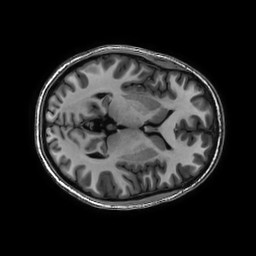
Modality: T1w
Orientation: axial
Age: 23
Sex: female
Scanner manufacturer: philips
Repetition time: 0.007963 s
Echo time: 0.00367 s